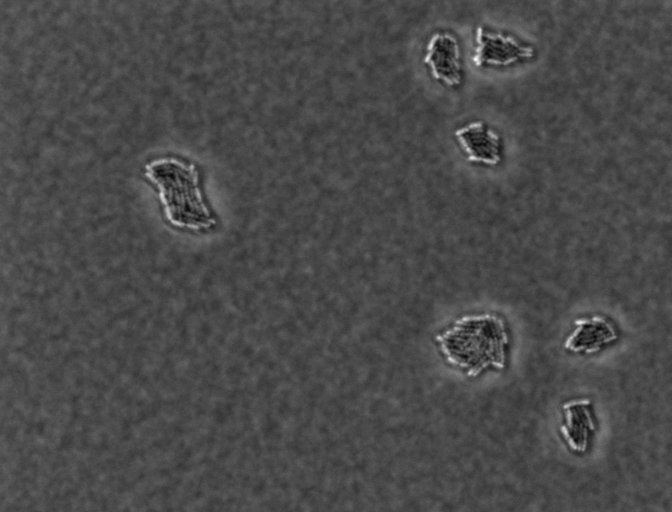
Escherichia coli 1612